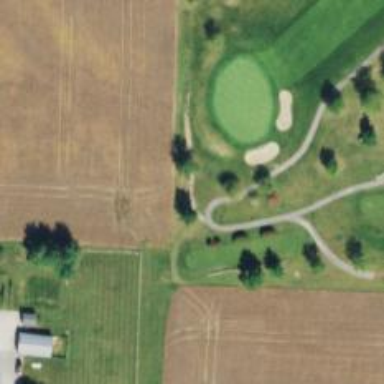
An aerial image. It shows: Path for golf carts.